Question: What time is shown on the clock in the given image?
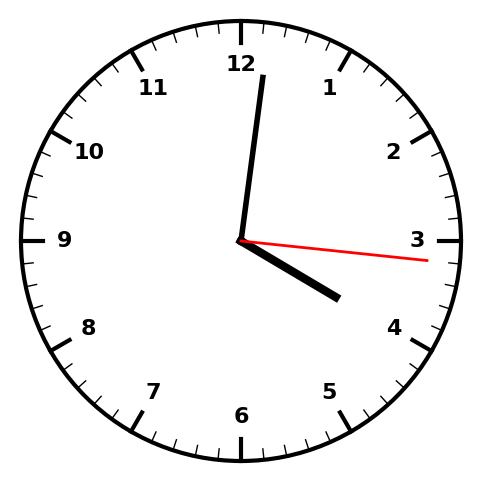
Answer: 04:01:16